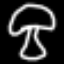
Label: mushroom